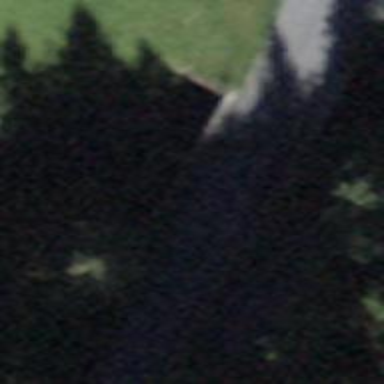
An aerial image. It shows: Unclassified road with bridge.